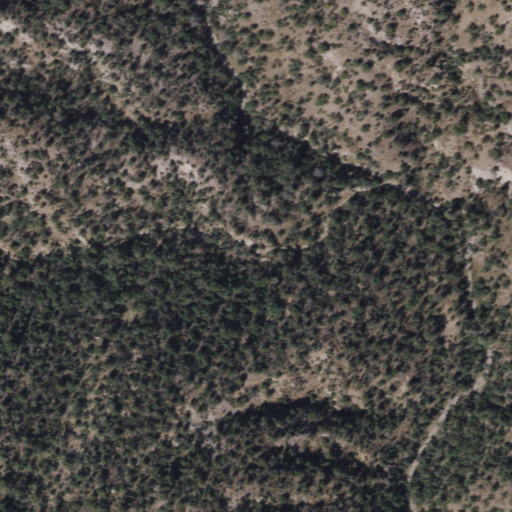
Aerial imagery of valley in Arizona named Broken Horn Canyon containing evergreen forest and shrub